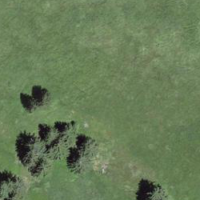
EUNIS habitat code: 25
Species observed at this site:
Filipendula ulmaria